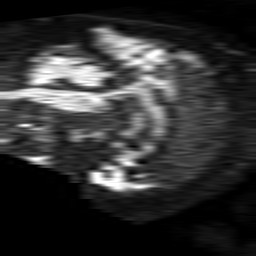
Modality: TRACE
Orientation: sagittal
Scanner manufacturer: philips
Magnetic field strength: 1.5 T
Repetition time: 4.6 s
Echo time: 0.08631 s